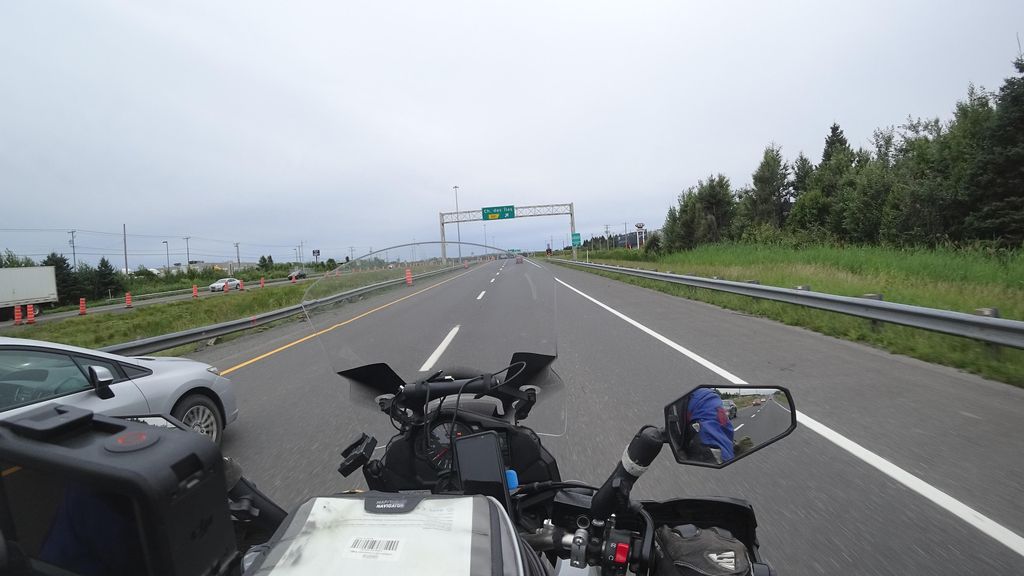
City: quebec_city